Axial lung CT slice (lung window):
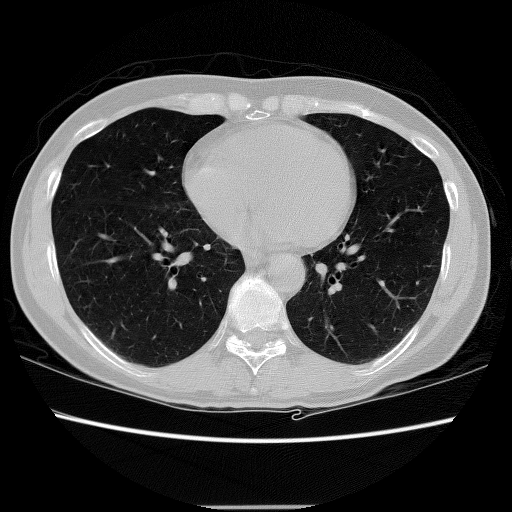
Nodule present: no